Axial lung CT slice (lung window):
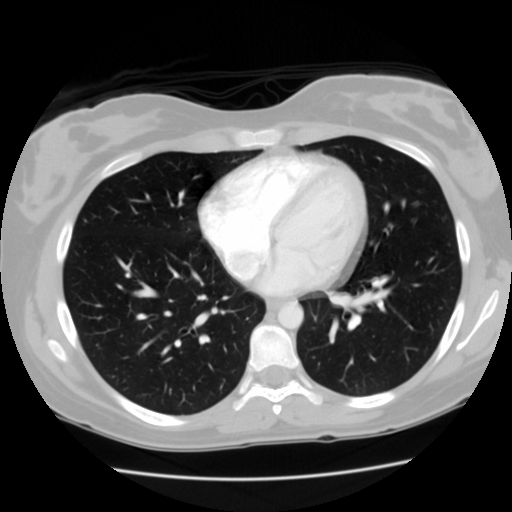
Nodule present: no